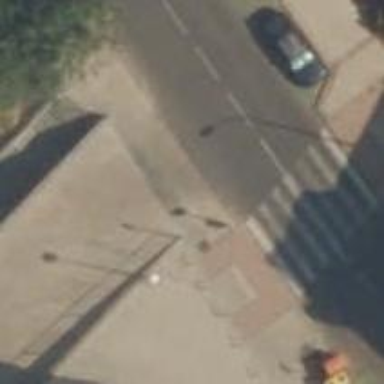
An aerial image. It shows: Uncontrolled crossing on the road.